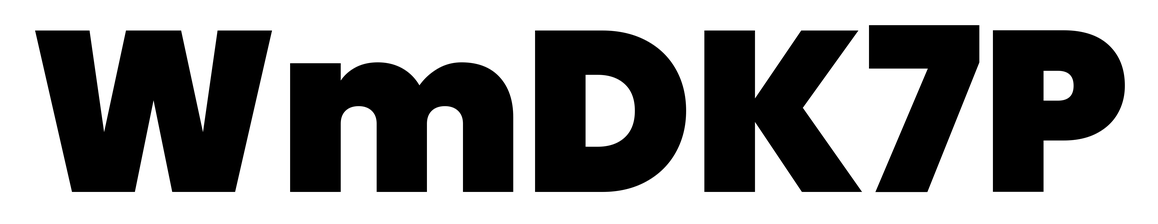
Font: Poppins-Black